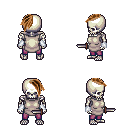
a pixel art fantasy rpg character, male body template, skeleton, white tunic, magenta pants, brown long mohawk hairstyle, white cloth bracers, dagger, four views (front, back, left, right), 2x2 character sprite sheet, small pixel art, hard edges, no anti-aliasing